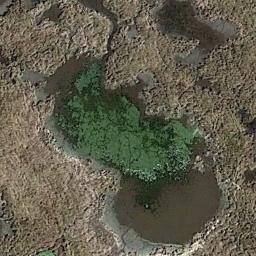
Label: wetland